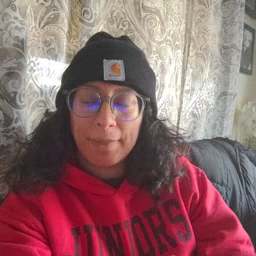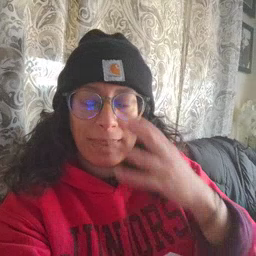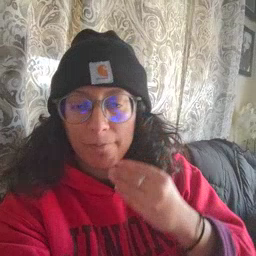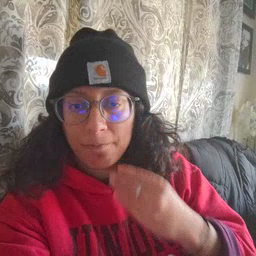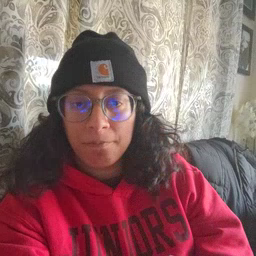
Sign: nap